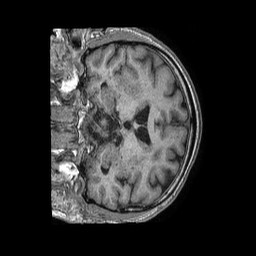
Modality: T1w
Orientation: coronal
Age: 59
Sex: male
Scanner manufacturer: philips
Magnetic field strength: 1.5 T
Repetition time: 0.007509 s
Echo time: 0.003421 s